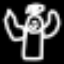
Label: angel